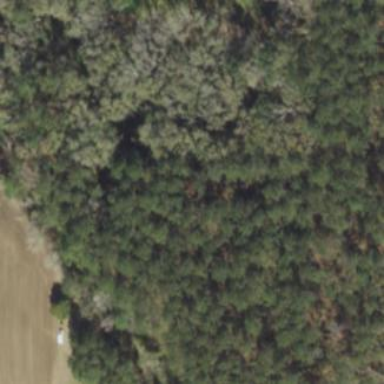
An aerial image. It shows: Mixed woodland with various types of leaves.